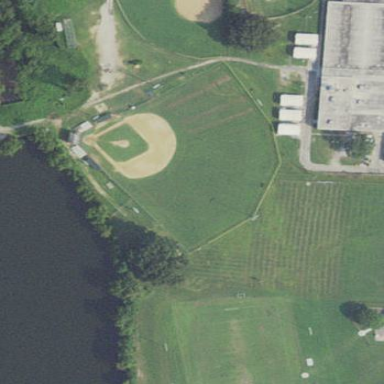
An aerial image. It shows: Baseball pitch for leisure and sports activities.